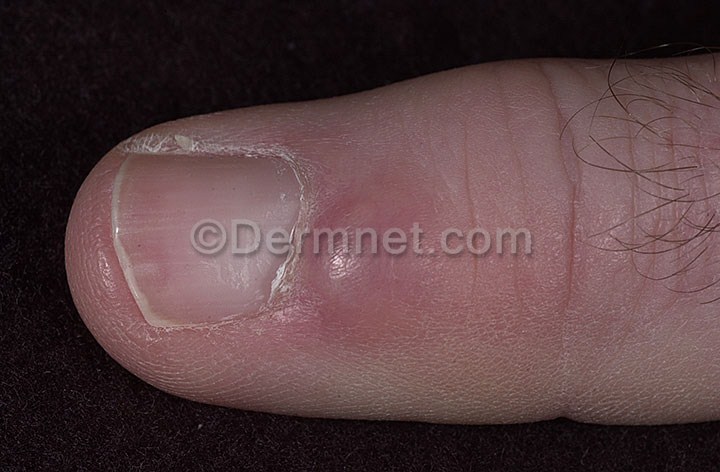
Disease: Nail Fungus and other Nail Disease